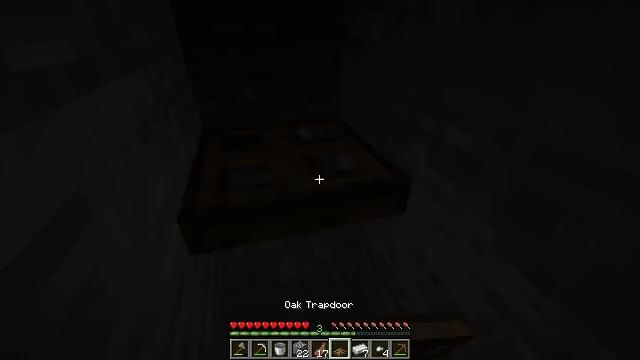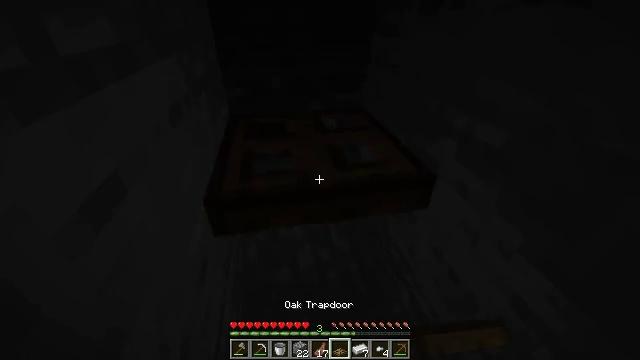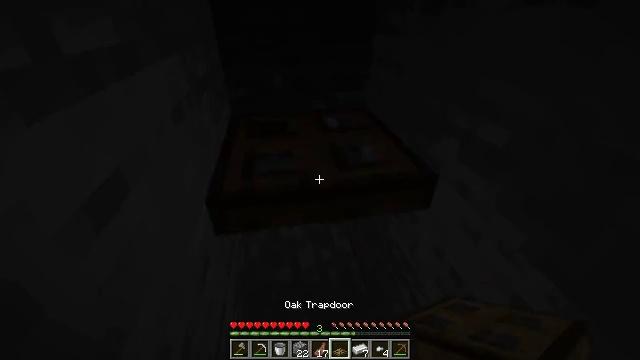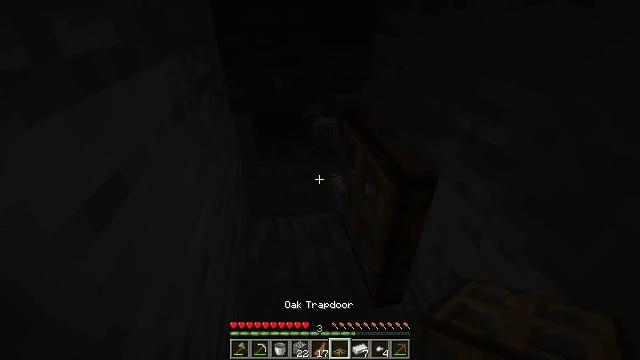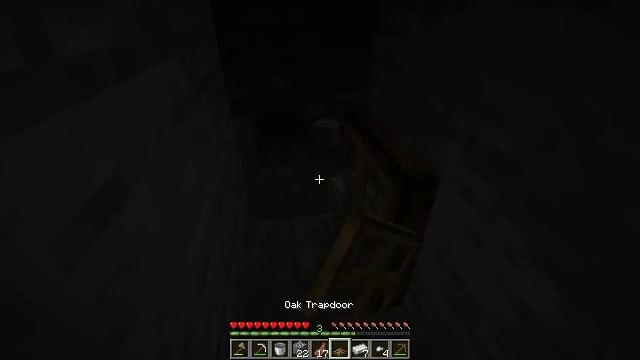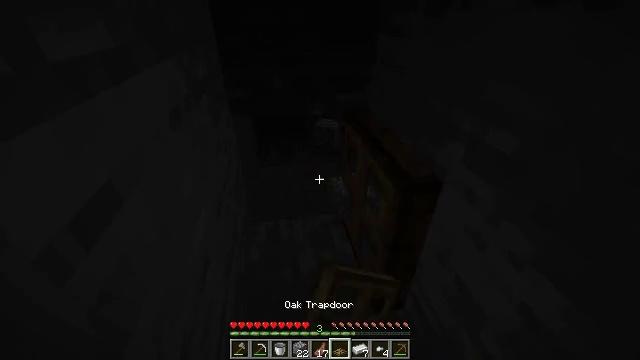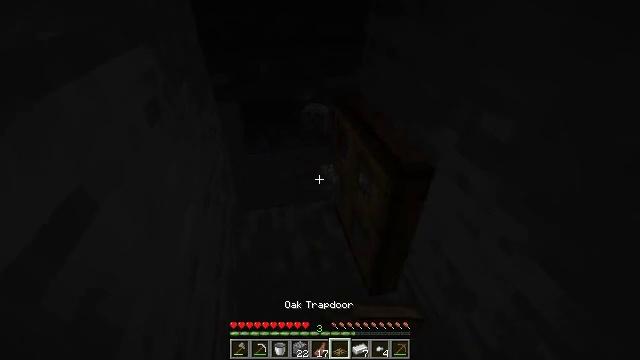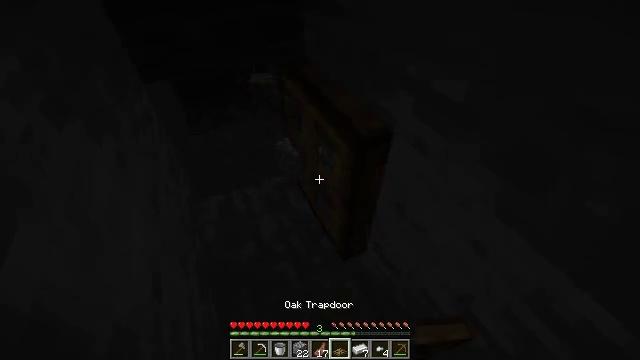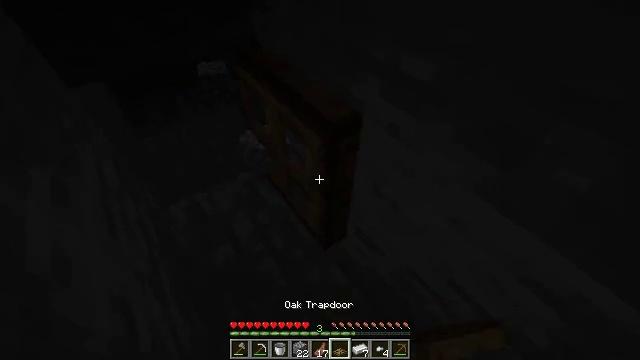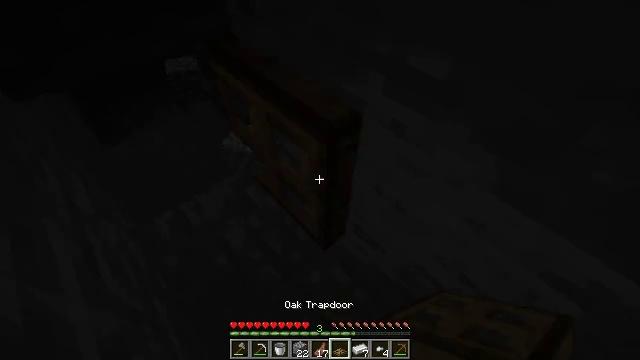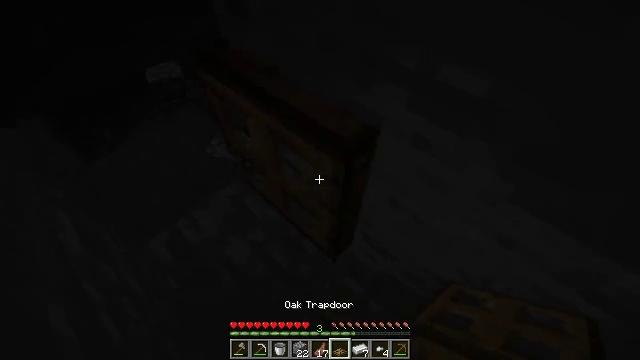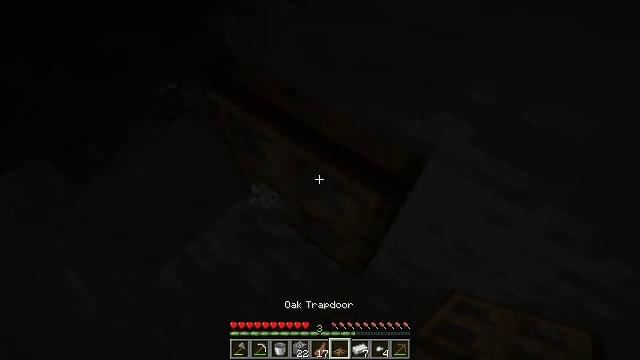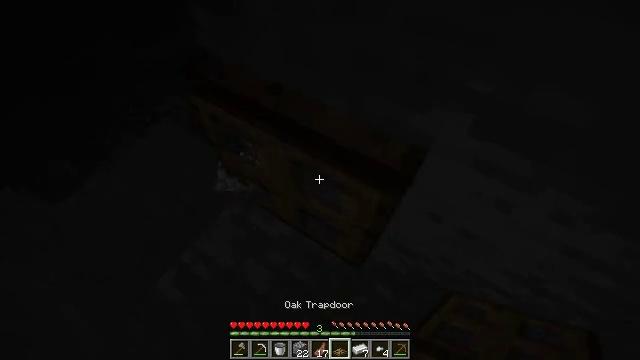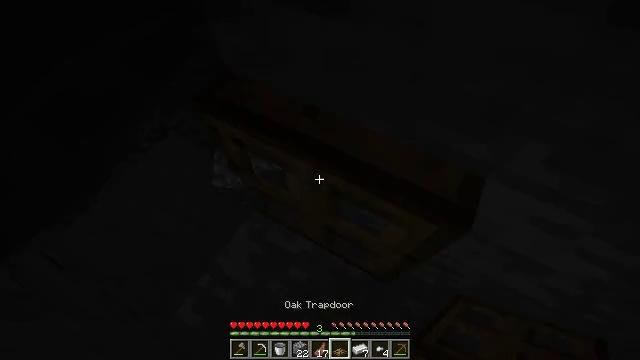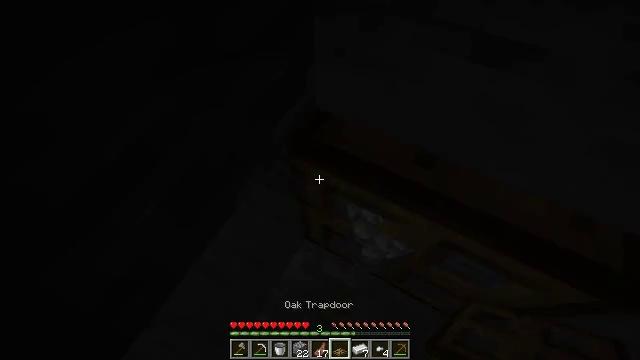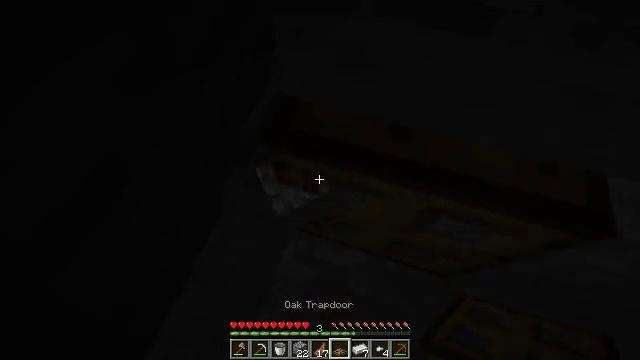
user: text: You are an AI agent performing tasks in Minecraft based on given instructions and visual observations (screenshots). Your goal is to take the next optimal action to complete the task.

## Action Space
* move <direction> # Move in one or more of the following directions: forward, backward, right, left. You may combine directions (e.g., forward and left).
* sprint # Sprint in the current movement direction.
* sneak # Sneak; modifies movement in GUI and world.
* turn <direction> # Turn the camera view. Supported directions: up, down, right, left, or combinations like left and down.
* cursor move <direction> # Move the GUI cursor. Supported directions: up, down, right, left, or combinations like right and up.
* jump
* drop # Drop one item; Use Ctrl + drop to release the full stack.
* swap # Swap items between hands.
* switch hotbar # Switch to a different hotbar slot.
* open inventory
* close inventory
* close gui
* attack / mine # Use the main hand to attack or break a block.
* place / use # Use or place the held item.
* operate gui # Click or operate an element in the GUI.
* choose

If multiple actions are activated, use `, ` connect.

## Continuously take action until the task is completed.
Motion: motion action
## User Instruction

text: Attack the oak trapdoor to recycle it.
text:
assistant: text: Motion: turn left and down
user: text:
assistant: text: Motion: no_op
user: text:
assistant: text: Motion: use / place
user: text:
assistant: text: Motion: move left, use / place
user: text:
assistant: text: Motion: move left, use / place
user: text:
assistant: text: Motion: move left, turn right and down
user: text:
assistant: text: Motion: move left, turn right and down
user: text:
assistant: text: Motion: move forward and move left, turn right and down
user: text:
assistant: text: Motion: move forward and move left, turn right and down
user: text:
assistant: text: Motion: move forward and move left, turn right and down
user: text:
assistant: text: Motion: move forward and move left, turn right and down
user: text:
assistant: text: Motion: move forward and move left, turn right and down
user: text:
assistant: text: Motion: move forward and move left, turn right and down
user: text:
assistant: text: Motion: move left
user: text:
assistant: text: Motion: move left, turn right and down
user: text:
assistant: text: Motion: turn right and down
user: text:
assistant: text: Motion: turn right and up
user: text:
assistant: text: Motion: turn right and up, use / place
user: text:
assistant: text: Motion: use / place
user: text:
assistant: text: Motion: use / place
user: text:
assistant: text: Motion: use / place
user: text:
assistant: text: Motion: use / place
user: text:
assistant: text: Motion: turn left and up
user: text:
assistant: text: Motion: move left, turn left and up
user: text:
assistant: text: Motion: move left, turn left and up
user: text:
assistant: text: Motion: move left, turn left and up
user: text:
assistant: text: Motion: move left, turn left and up
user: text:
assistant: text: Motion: move left, turn left and up
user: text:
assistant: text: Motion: move left, turn left and up
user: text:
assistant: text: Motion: move left, turn left and up